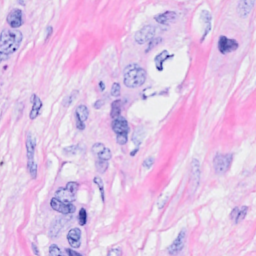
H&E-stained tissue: Breast